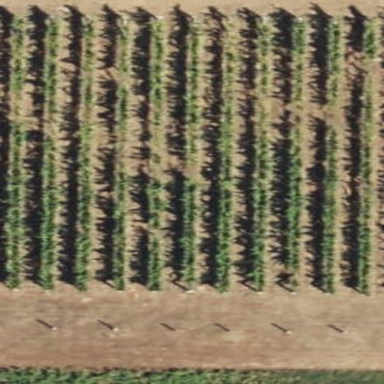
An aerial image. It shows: Vineyard where grapes are grown.